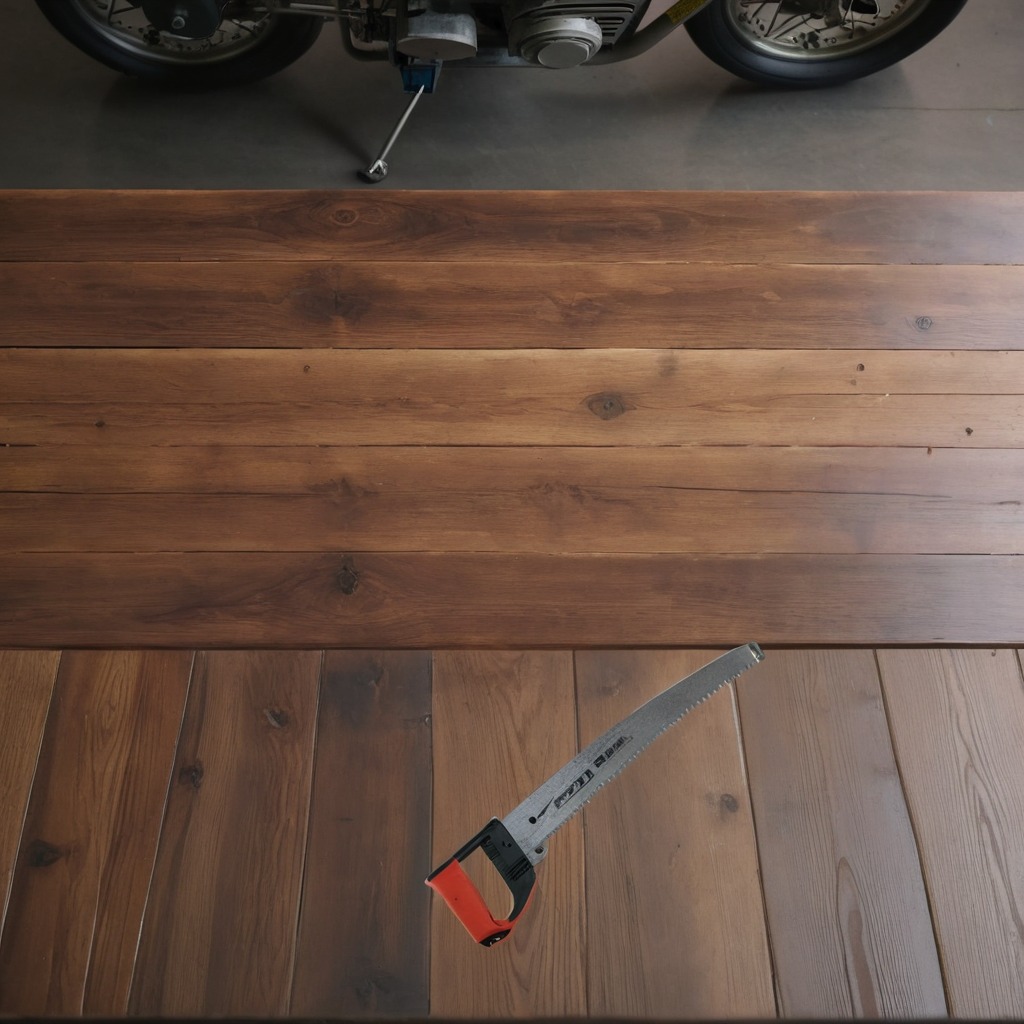
A metal saw is lying on the wooden table.